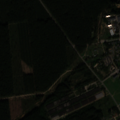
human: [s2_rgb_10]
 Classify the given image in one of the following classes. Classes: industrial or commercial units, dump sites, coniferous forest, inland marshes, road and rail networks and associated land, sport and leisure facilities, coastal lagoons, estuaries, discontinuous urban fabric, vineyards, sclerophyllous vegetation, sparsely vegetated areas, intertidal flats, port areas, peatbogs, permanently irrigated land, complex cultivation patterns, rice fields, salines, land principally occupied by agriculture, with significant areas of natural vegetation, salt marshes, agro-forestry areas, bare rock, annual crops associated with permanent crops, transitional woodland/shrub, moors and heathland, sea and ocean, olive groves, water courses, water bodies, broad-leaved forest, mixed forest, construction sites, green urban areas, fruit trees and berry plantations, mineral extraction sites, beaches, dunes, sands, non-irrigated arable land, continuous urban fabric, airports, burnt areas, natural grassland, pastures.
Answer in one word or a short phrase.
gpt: discontinuous urban fabric, industrial or commercial units, coniferous forest, transitional woodland/shrub, water bodies